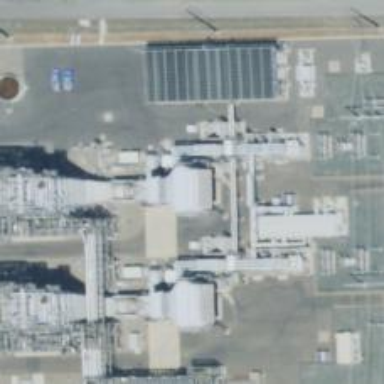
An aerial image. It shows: Gas-powered generator. It is gas turbine type generator.